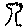
Label: tree